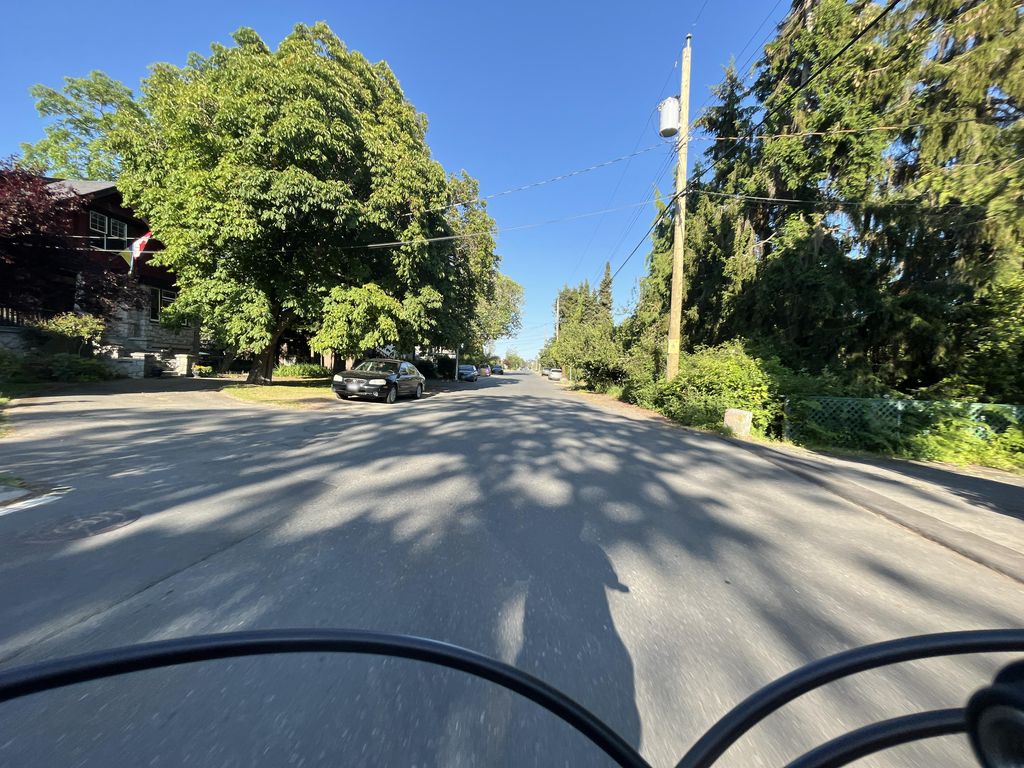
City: victoria